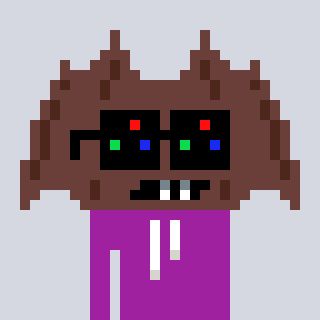
a pixel art character with square black sunglasses, a bat-shaped head and a magenta-colored body on a cool background